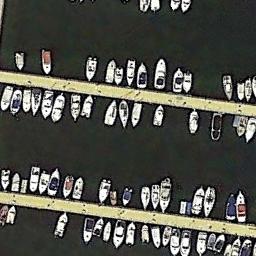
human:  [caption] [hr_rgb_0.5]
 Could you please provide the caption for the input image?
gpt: Some branches of the harbor have fewer stops .

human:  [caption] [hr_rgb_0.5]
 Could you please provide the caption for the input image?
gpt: There are many yachts moored in the sea by the harbor, And some empty spaces .

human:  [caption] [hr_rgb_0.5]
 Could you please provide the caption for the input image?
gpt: Many ships are in the harbor .

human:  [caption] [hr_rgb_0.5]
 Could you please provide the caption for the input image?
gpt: The harbor has lots of neatly docked boats and the color of the waters is dark green .

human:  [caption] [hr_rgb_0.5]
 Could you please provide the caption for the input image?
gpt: There are many ships at the harbor .